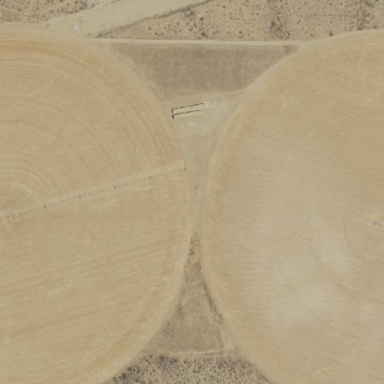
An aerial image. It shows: Farmland with pivot irrigation system.